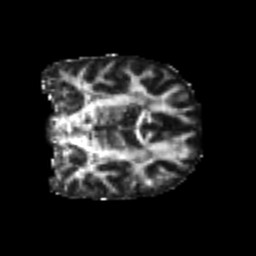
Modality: FA
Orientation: coronal
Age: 20
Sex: female
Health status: healthy
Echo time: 0.074 s